Field crop: maize
Growth stage: 1
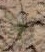
Species: salsola